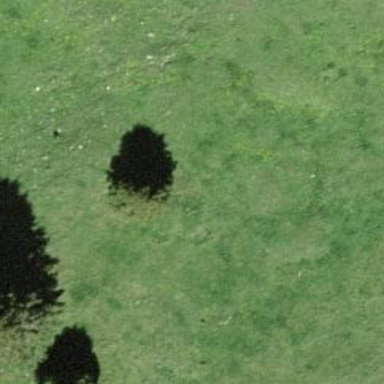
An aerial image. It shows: Needle-leaved tree in natural setting.